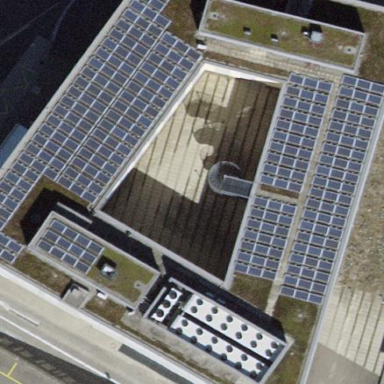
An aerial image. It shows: Commercial building with flat roof.